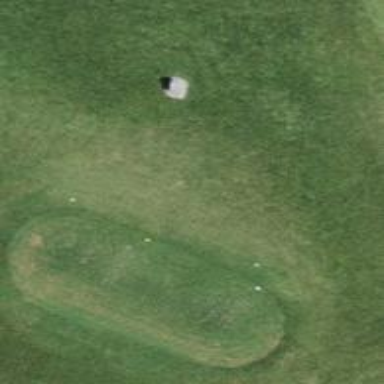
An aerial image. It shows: Grassy area designated as golf tee.